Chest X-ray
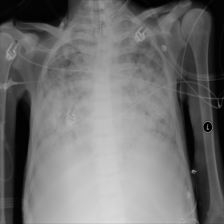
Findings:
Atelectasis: negative
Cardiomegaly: negative
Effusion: negative
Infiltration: negative
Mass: negative
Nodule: negative
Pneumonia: negative
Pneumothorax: negative
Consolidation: negative
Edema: negative
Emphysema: negative
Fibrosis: negative
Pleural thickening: negative
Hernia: negative